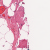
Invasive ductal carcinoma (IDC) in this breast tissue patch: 0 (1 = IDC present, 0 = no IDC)